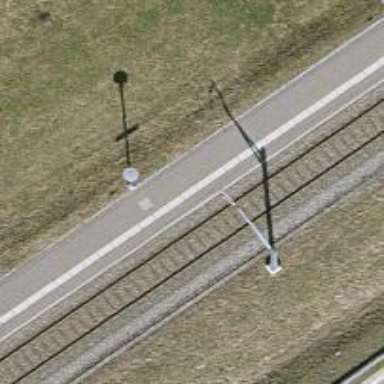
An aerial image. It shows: Catenary mast for power lines.